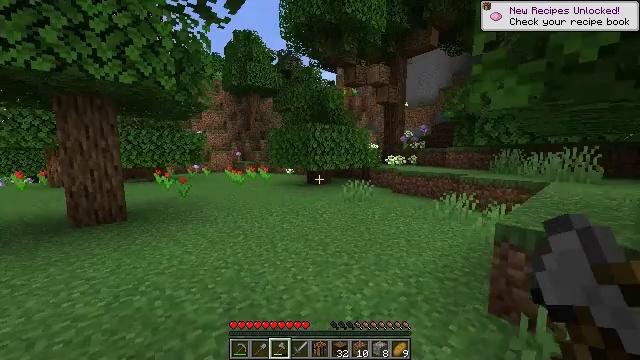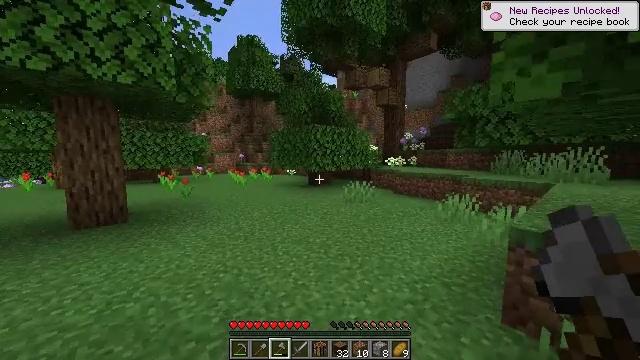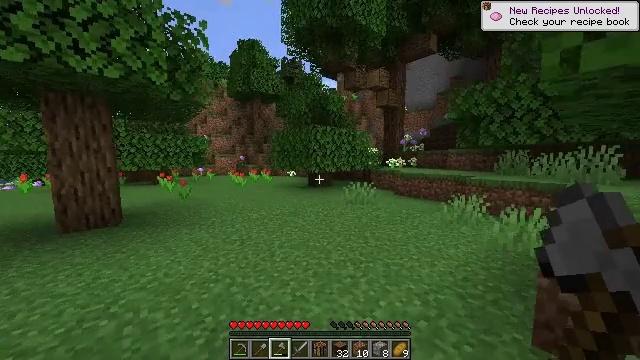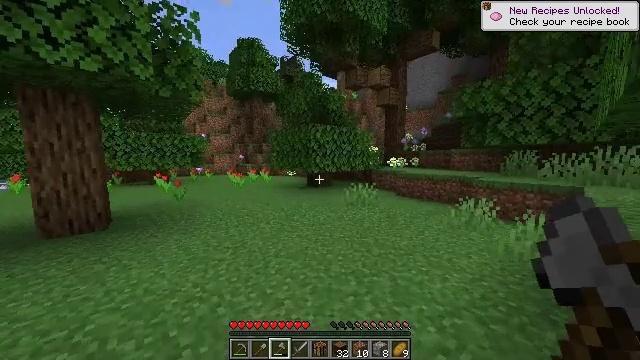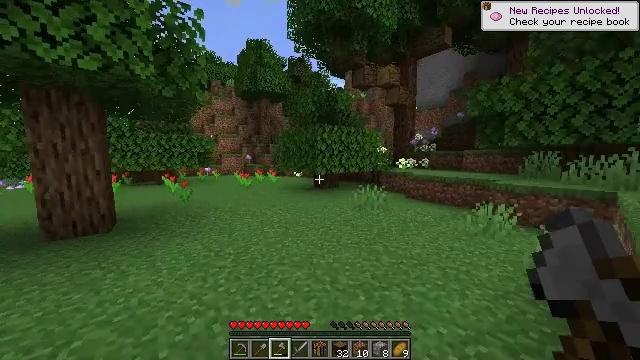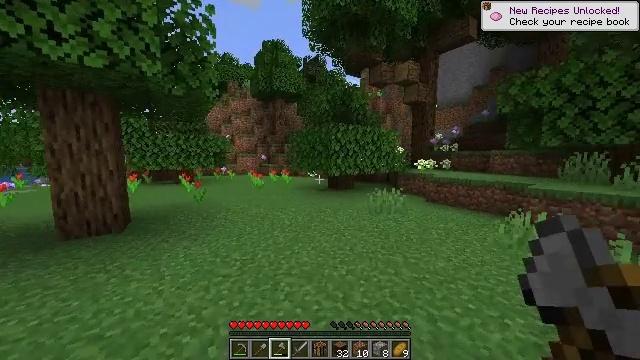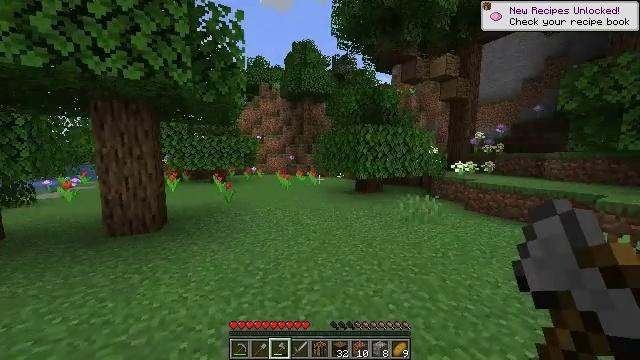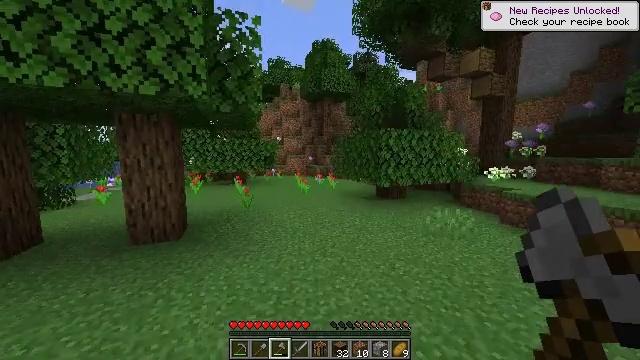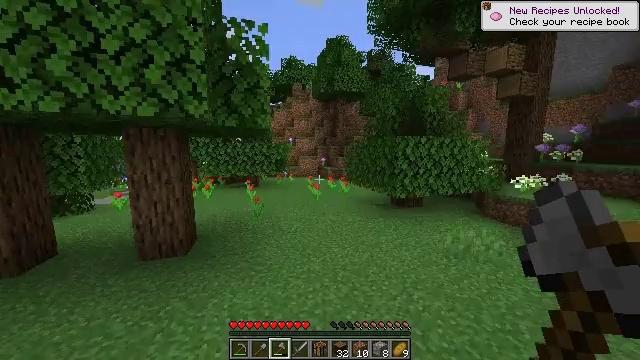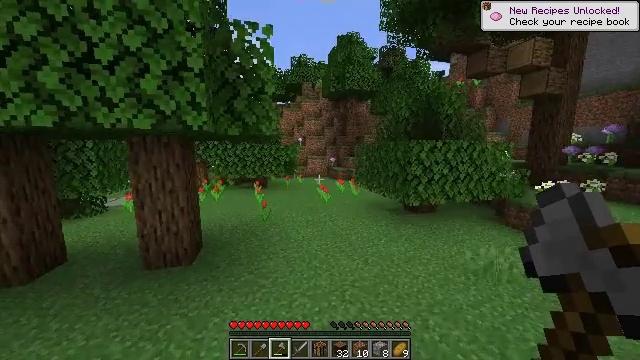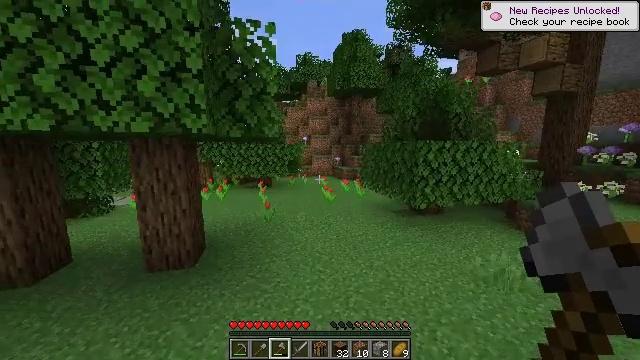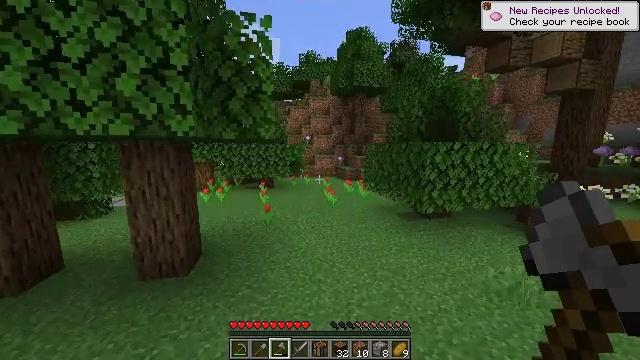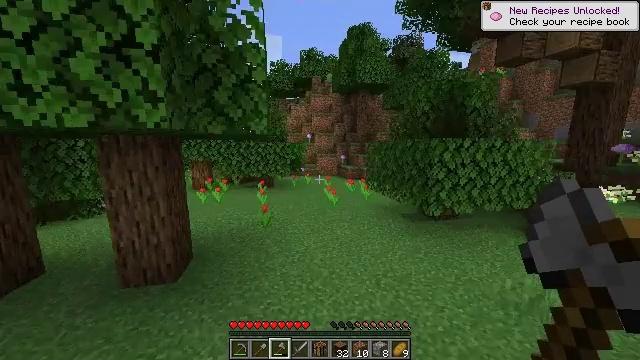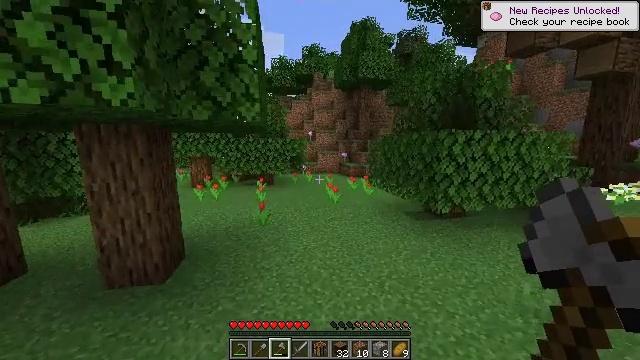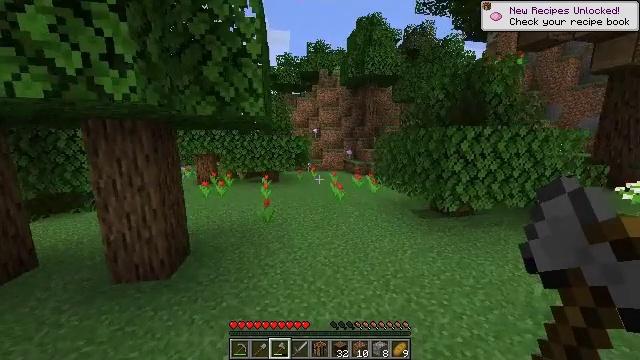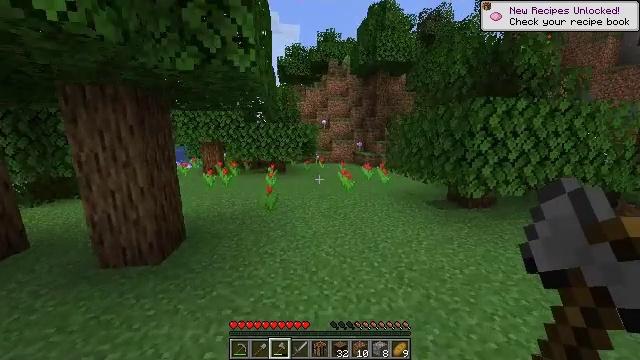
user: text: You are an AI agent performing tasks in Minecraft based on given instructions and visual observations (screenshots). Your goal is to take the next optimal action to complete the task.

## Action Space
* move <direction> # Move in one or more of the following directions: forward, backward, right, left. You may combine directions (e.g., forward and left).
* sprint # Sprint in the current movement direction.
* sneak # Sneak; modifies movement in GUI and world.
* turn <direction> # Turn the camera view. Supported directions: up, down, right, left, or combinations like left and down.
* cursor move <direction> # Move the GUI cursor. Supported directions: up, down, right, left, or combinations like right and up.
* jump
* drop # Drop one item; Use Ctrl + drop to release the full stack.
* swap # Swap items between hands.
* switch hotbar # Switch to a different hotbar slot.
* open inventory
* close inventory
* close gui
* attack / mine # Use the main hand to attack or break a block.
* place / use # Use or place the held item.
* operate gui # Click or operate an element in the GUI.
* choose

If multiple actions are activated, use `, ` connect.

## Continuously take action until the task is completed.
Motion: motion action
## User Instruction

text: Gather the red tulip in the meadow.
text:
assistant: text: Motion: move forward, sprint
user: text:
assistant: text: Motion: move forward, sprint
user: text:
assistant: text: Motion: move forward, sprint
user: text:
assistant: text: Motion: move forward, sprint, turn left
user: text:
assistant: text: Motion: move forward, sprint, turn left
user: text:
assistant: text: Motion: move forward, sprint, turn left, jump
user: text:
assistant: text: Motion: move forward, sprint, turn left, jump
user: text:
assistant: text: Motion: move forward, sprint, turn left, jump
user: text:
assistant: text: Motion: move forward, sprint, turn left, jump
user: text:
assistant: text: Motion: move forward, sprint, turn left, jump
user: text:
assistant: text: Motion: move forward, sprint, jump
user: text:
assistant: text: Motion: move forward, sprint, jump
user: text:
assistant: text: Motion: move forward, sprint, jump
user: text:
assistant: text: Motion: move forward, sprint, turn left, jump
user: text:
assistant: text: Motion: move forward, sprint, turn left and down, jump
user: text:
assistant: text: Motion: move forward, sprint, turn left and down, jump
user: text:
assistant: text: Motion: move forward, sprint, turn left and down, jump
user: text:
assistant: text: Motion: move forward, sprint, turn left and down, jump
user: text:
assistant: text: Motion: move forward, sprint, turn left and down, jump
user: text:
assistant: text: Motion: move forward, sprint, turn left, jump
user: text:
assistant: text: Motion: move forward, sprint, jump
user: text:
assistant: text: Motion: move forward, sprint, jump
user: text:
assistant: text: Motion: move forward, sprint, jump
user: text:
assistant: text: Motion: move forward, sprint, jump
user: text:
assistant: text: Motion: move forward, sprint
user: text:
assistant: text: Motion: move forward, sprint
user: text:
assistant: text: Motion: move forward, turn down
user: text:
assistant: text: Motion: move forward, turn left and down
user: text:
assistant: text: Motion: move forward, turn left and down
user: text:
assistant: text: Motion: move forward, turn left